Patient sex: M
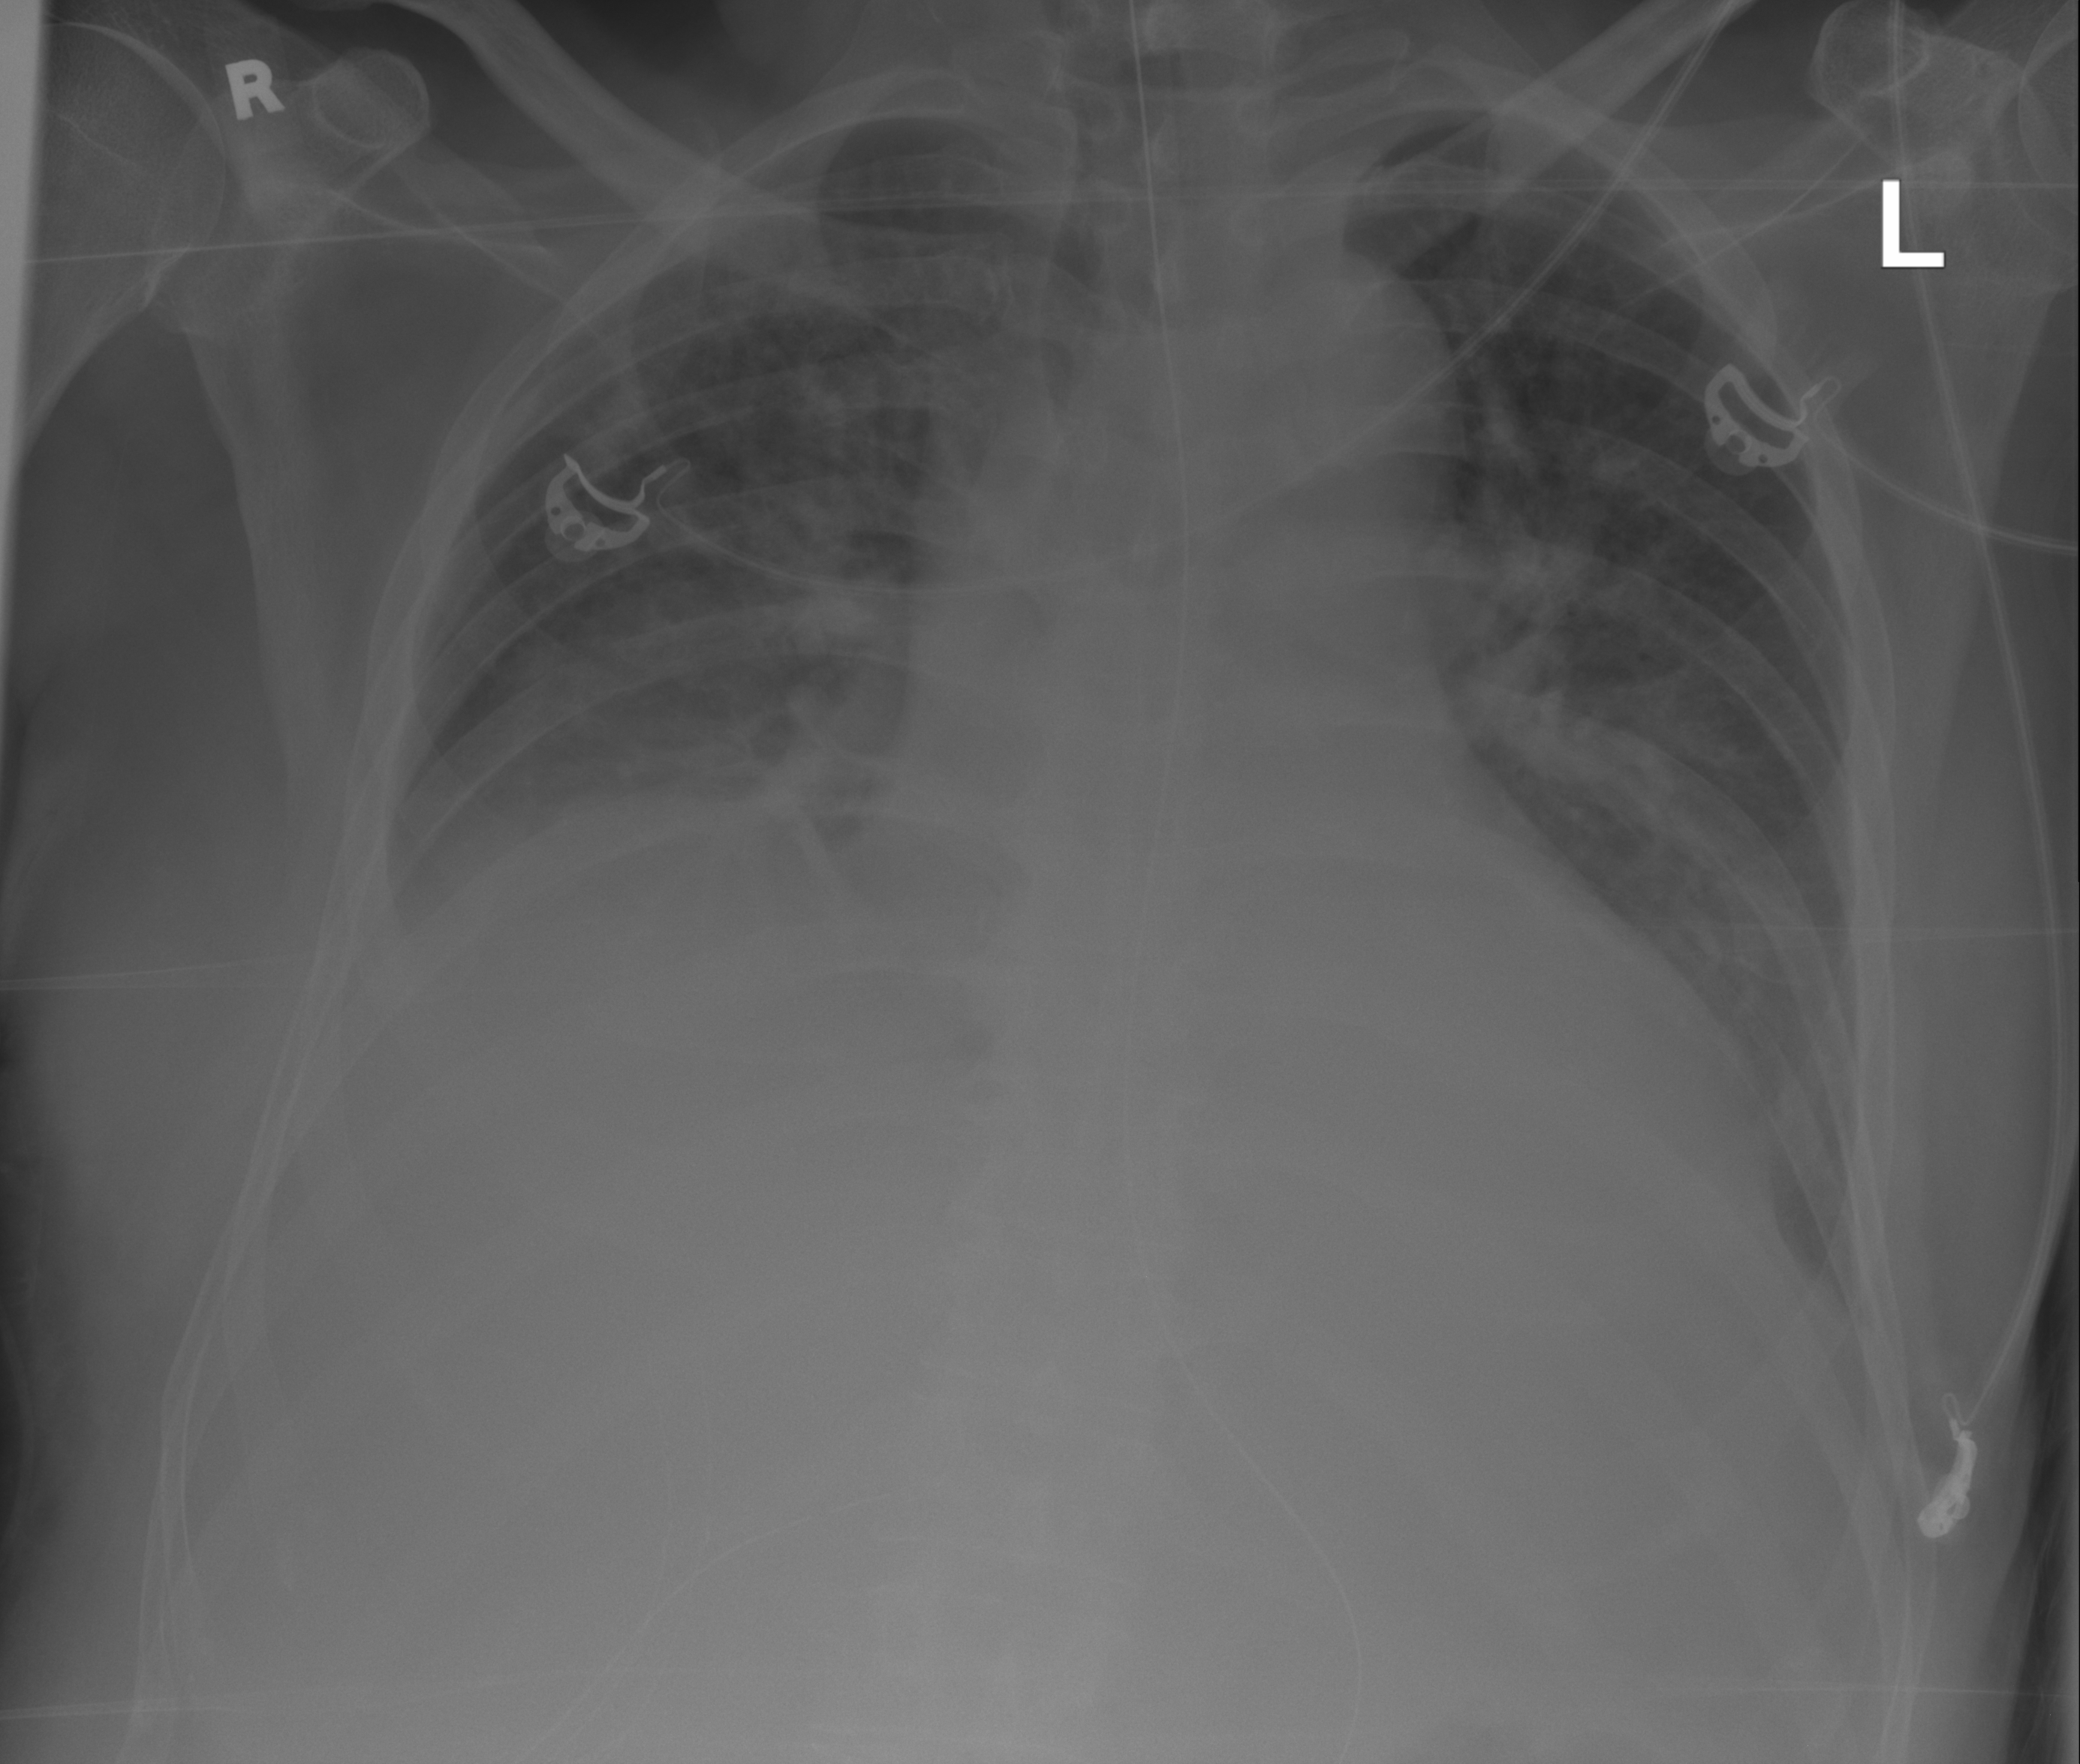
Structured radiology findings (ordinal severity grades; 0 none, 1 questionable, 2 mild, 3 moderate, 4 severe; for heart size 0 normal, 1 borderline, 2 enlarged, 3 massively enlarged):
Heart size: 2
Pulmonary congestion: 2
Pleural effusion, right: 2
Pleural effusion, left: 0
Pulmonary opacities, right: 2
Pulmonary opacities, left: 2
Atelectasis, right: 2
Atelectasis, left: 0